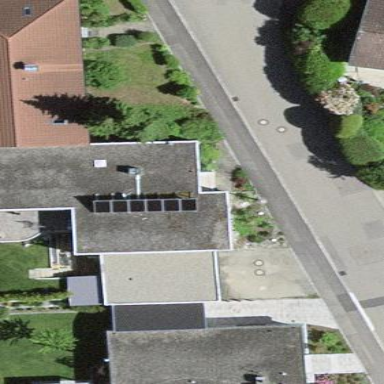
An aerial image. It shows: Simple house.